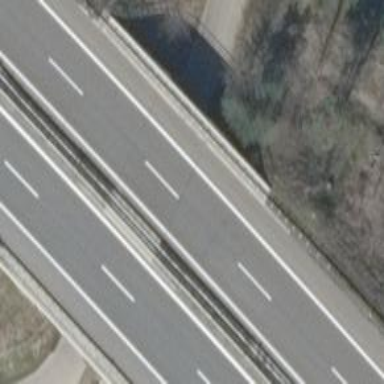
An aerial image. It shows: Motorway area.